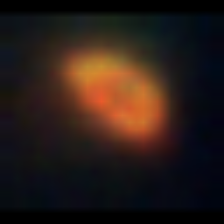
Taxon: Unknown_phyto
Group: Unknown